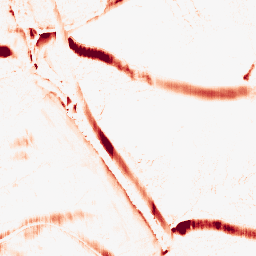
Category: morphological
Decomposition family: morphological_ellipse
Decomposition parameters: operation: opening
width: 20
height: 5
Upsampling method: quartic
Upsampling parameters: scale: 8
Upsampling scale: 8